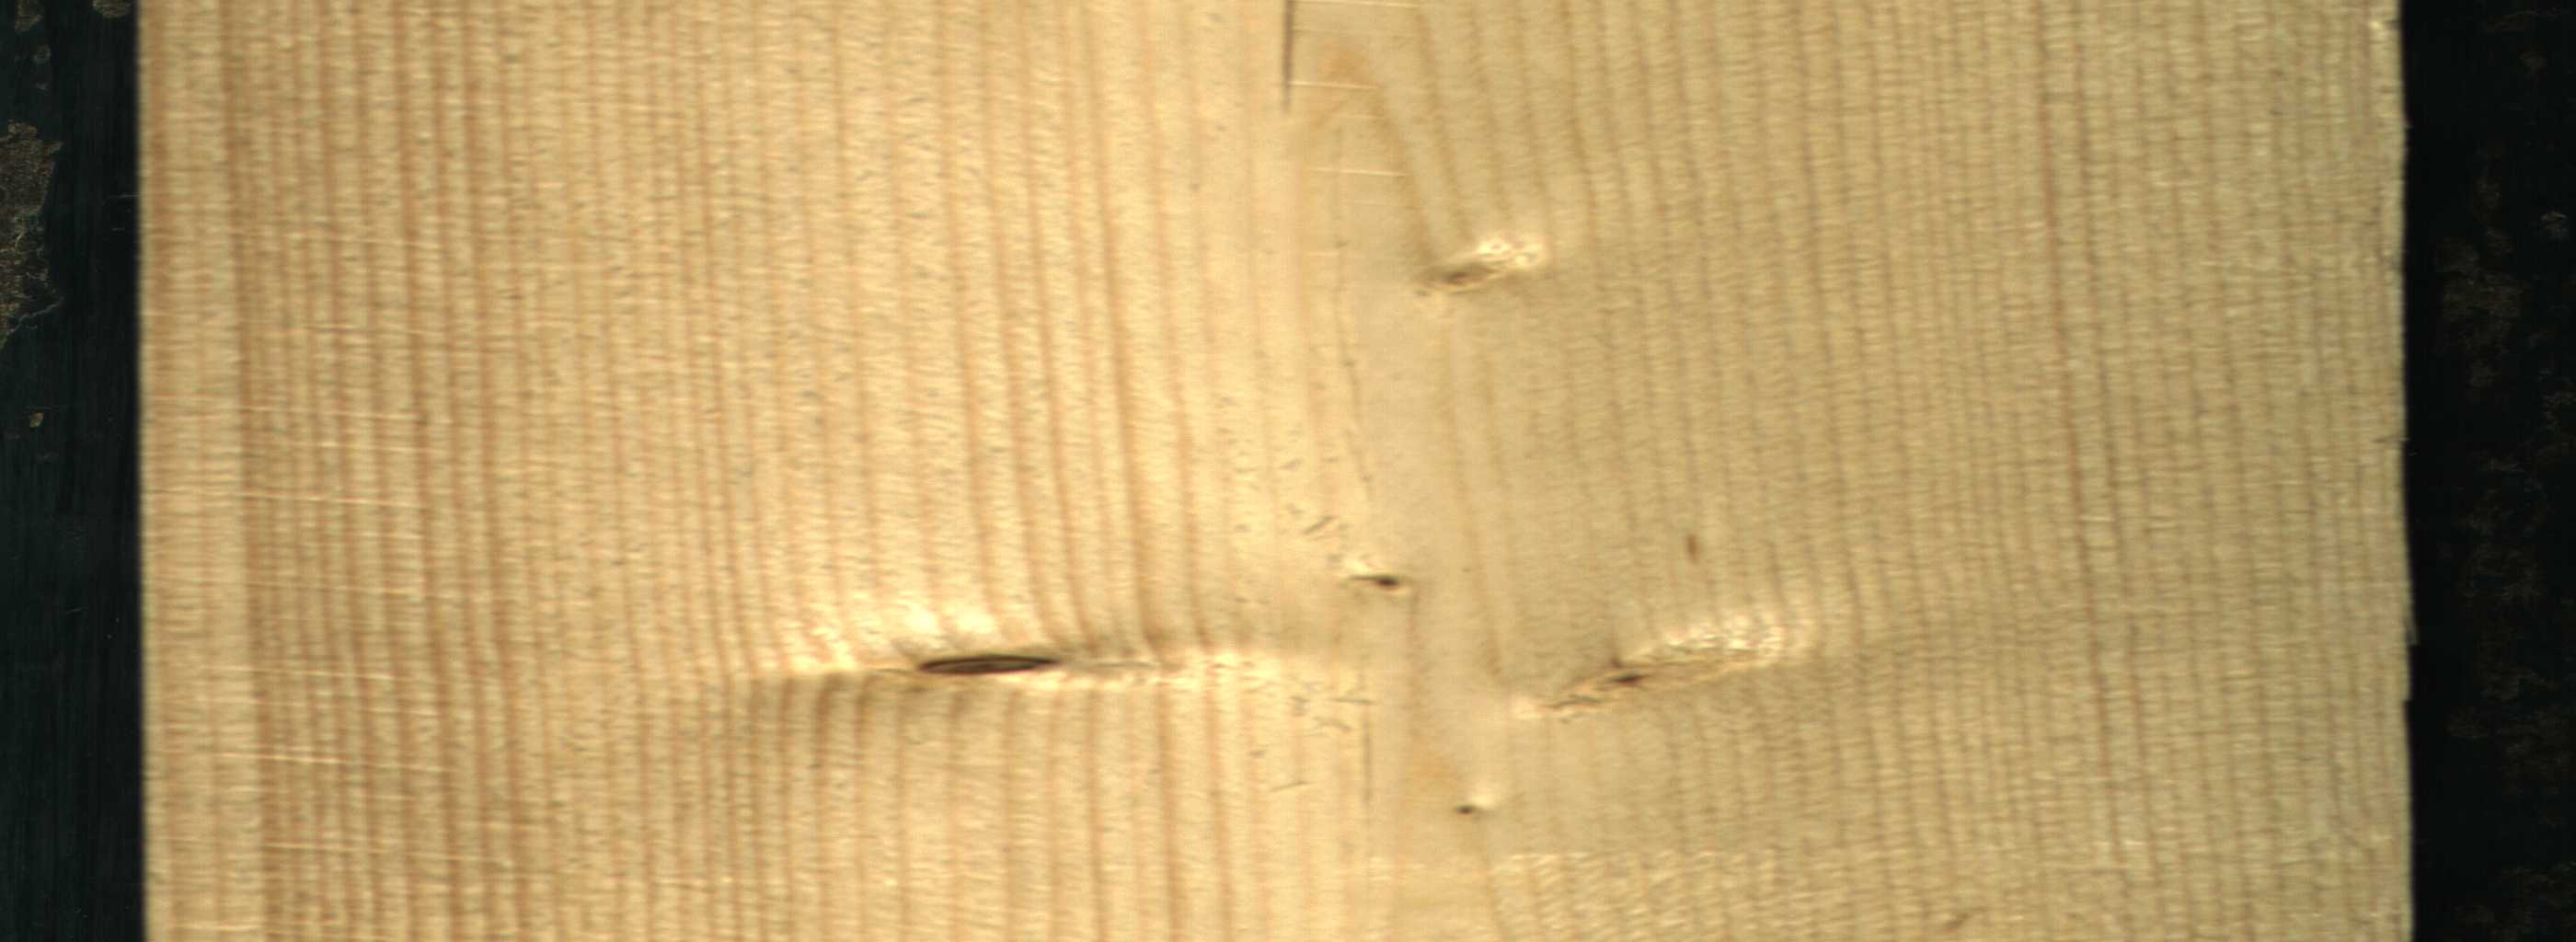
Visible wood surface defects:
Crack
Dead_Knot
Live_Knot
Live_Knot
Live_Knot
Live_Knot